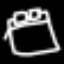
Label: bed